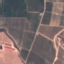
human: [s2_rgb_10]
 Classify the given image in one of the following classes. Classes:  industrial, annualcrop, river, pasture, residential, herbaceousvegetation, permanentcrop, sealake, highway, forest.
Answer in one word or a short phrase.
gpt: PermanentCrop